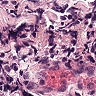
Metastatic tissue present: no